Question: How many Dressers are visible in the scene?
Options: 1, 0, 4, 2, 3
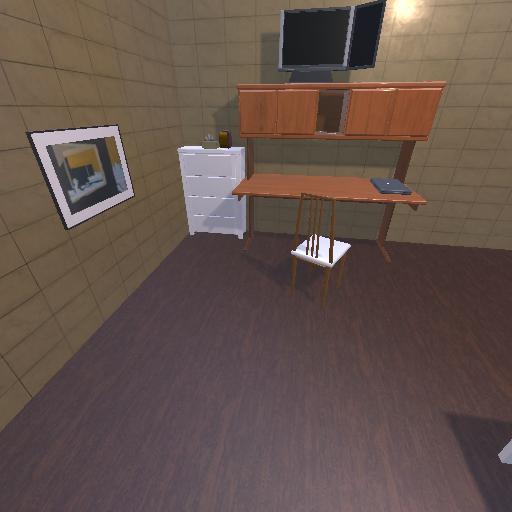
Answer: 1